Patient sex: F
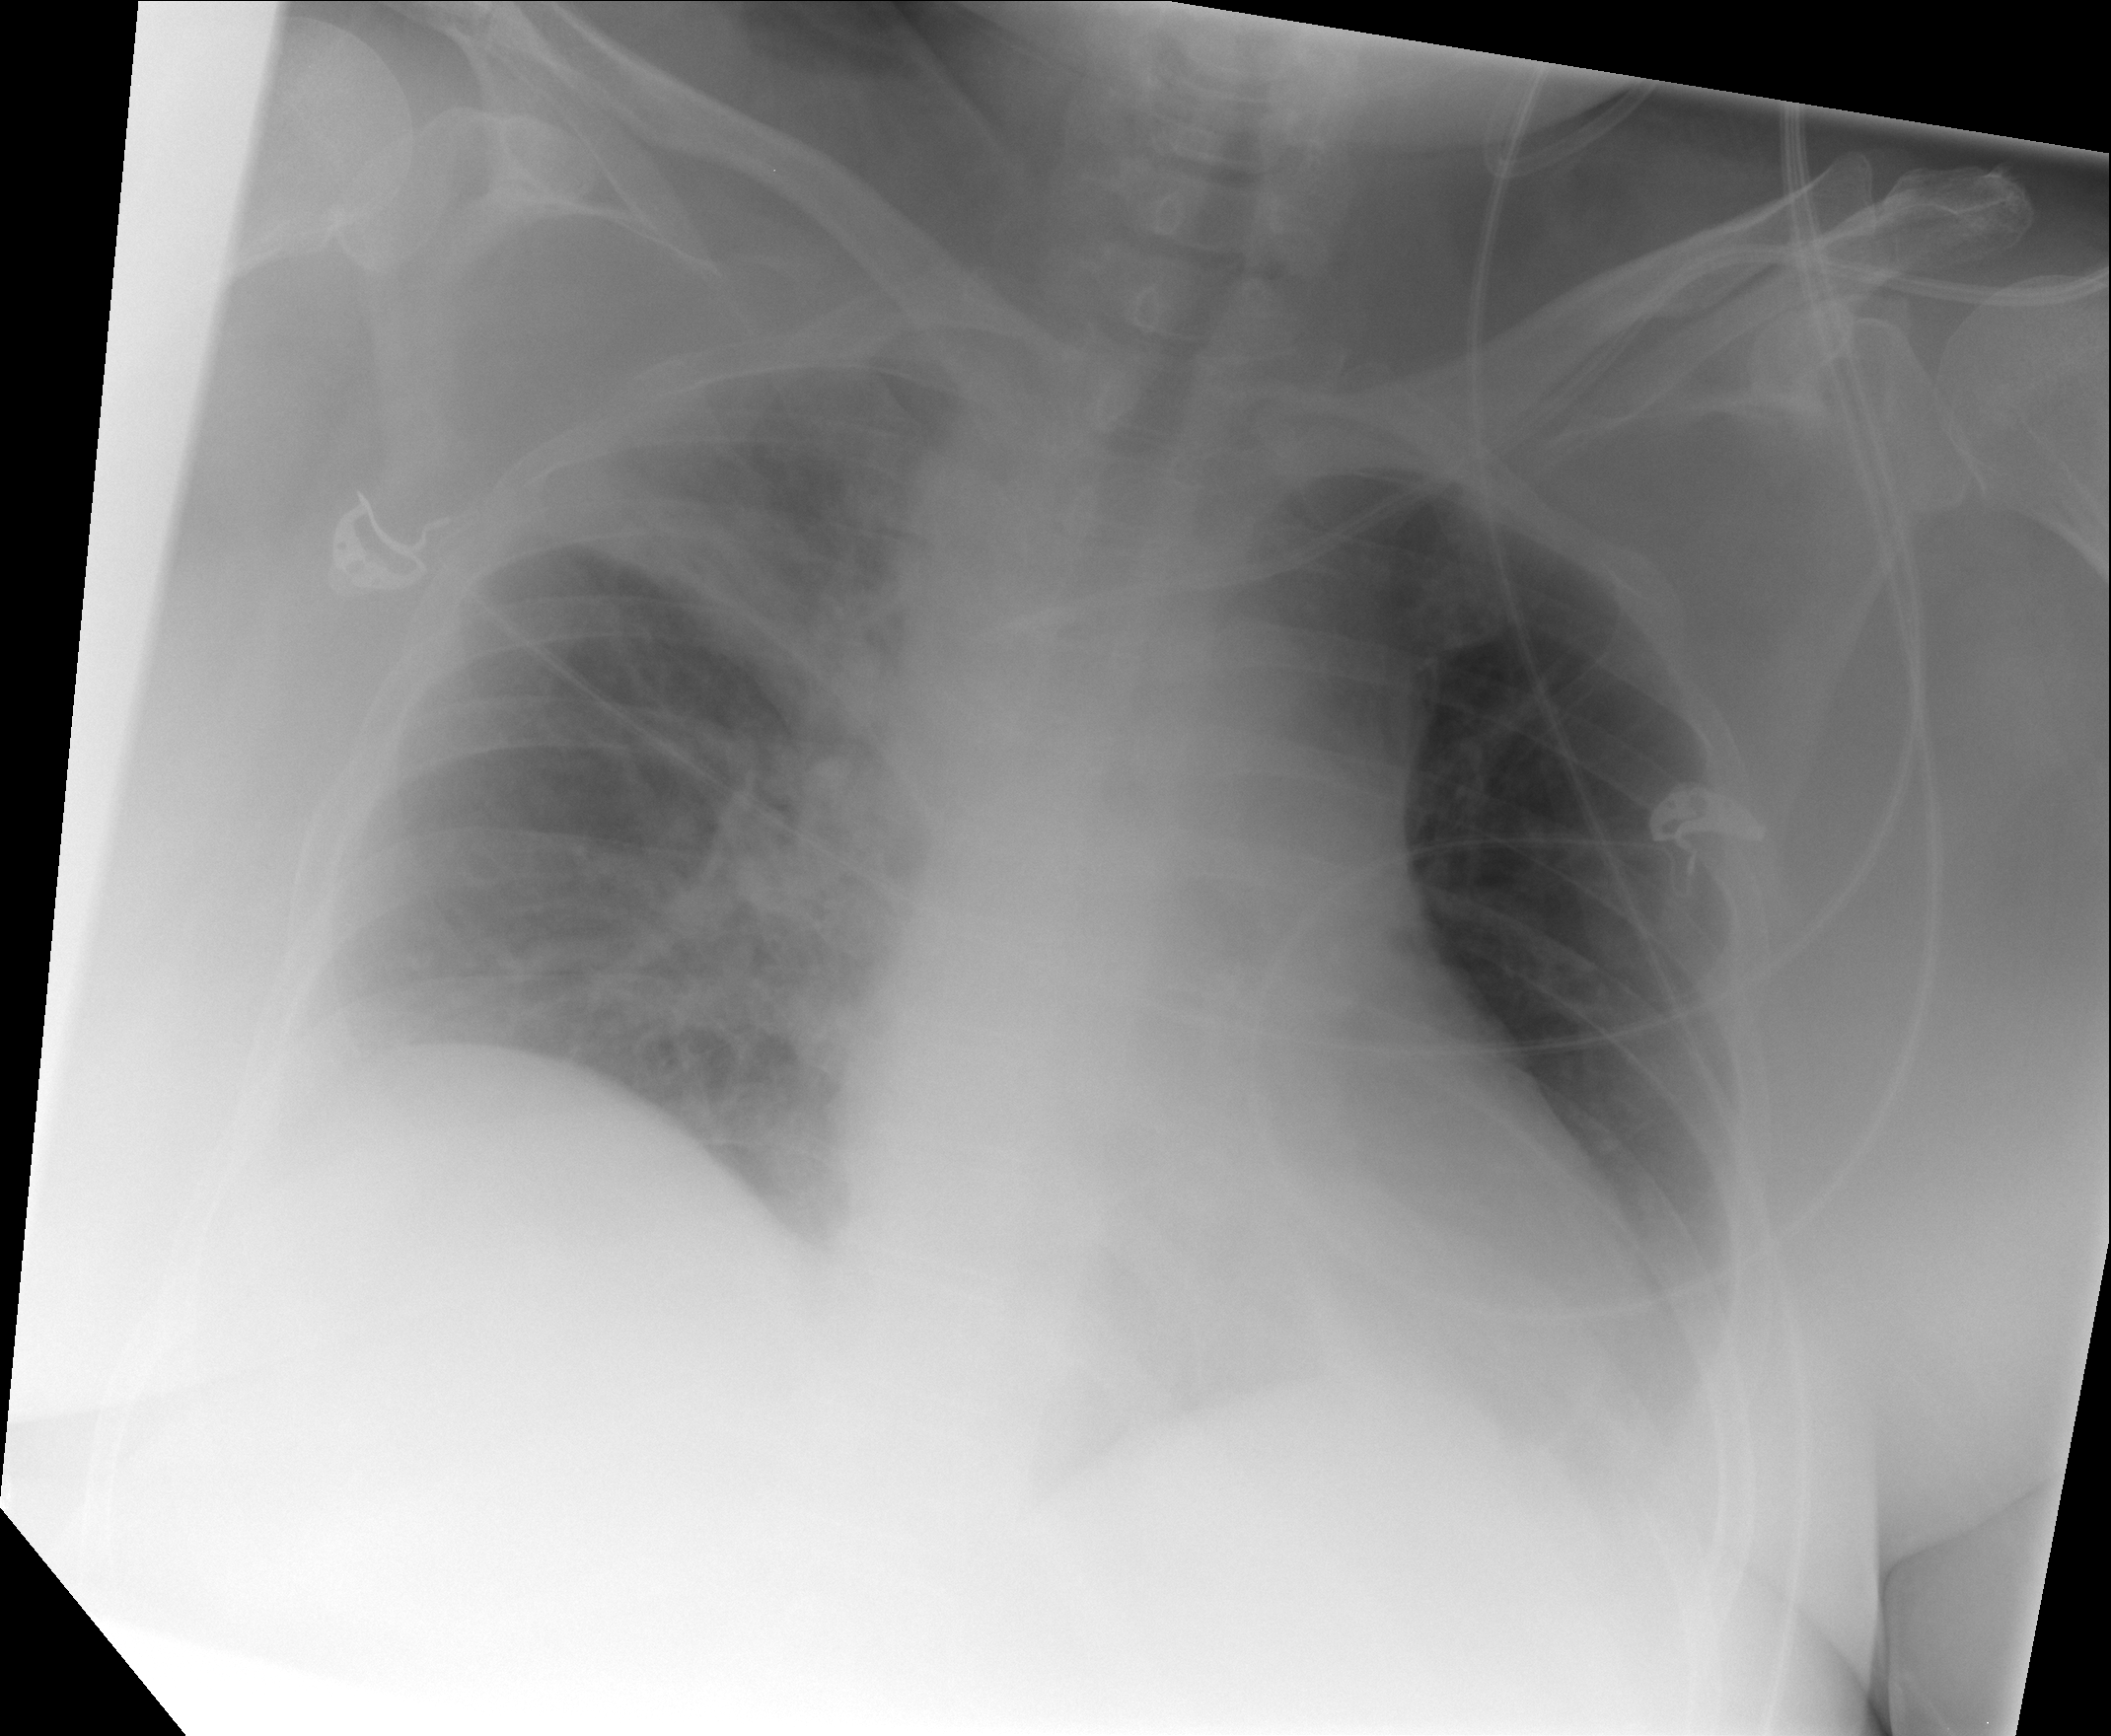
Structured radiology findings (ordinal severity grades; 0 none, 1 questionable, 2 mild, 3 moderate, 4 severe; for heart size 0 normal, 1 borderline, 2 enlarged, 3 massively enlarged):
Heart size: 2
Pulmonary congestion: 1
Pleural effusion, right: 1
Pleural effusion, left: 2
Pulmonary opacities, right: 2
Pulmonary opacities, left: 0
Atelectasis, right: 2
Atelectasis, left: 2